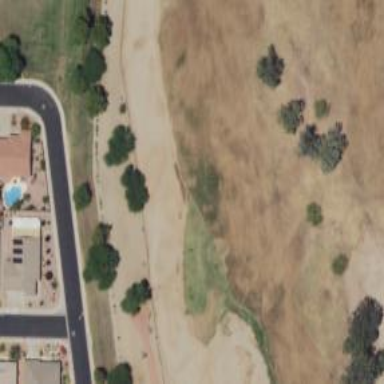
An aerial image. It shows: View of golf hole.